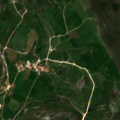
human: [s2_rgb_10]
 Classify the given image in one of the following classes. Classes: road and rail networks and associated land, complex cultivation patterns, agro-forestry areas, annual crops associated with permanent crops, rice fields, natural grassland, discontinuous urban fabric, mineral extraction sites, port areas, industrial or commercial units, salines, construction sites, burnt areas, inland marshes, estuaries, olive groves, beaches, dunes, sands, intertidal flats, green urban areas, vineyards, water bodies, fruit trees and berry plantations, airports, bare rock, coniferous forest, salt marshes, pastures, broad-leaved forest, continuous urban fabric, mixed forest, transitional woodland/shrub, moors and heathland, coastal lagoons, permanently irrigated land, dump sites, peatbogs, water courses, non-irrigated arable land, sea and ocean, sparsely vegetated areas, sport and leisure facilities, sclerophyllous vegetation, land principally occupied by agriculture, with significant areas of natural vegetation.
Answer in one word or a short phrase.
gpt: pastures, complex cultivation patterns, natural grassland, sclerophyllous vegetation, transitional woodland/shrub, sparsely vegetated areas